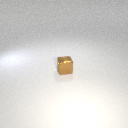
small brown metal cube